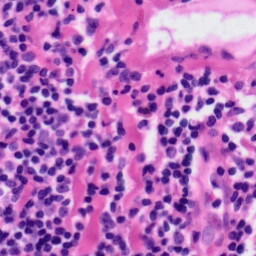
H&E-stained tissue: Tonsil